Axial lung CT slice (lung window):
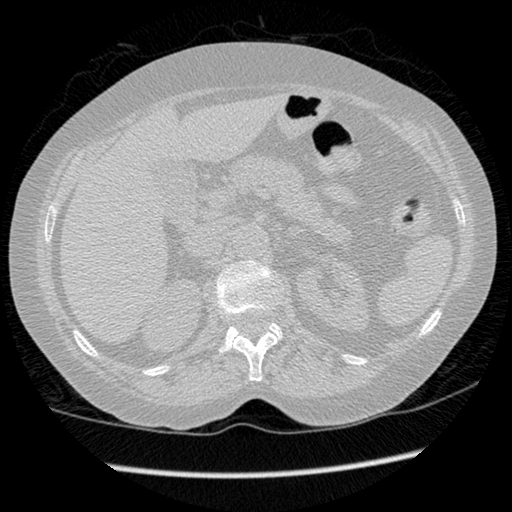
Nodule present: no